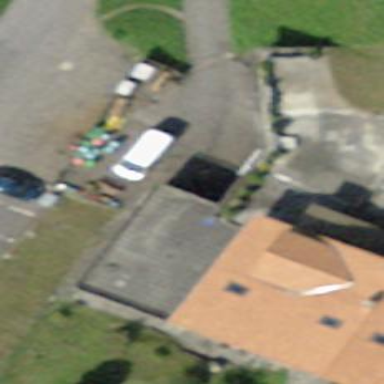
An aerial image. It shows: Car repair shop located in building.